Field crop: maize
Growth stage: 2
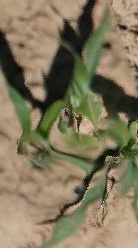
Species: maize